【题型】填空题　【知识点】平面几何　【难度】easy
如图，$AC$ 是平行四边形 $ABCD$ 的对角线，点 $E$、$F$ 在 $AC$ 上，要使四边形 $BFDE$ 是平行四边形，还需要增加的一个条件是\underline{\quad\quad\quad}（只要填写一种情况）．

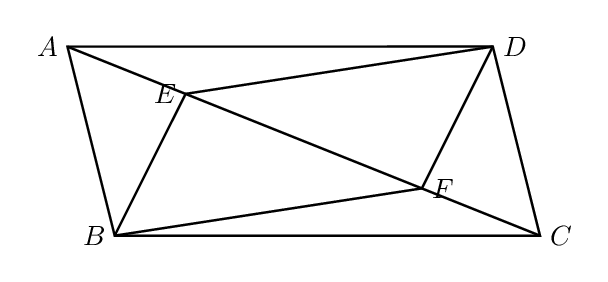
【解答】
【答案】$AE = CF$（答案不唯一）

【详解】解：还需要增加的一个条件是 $AE = CF$，理由为：

连接 $BD$，交 $AC$ 于 $O$，

$\because$ 四边形 $ABCD$ 是平行四边形，

$\therefore OA = OC$，$OB = OD$，

$\because AE = CF$，

$\therefore OA - AE = OC - CF$，

$\therefore OE = OF$，

$\therefore$ 四边形 $BFDE$ 是平行四边形，

故答案为：$AE = CF$．
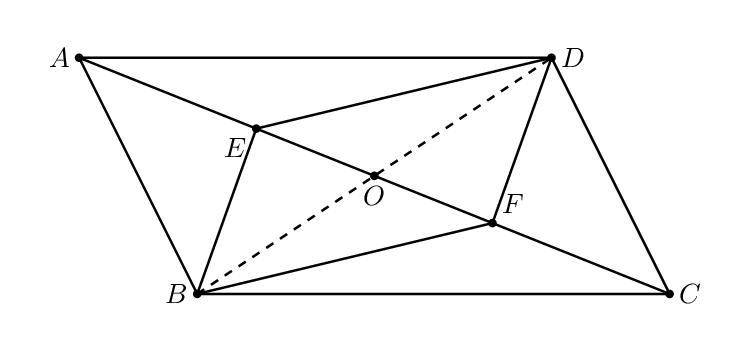